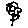
Label: flower